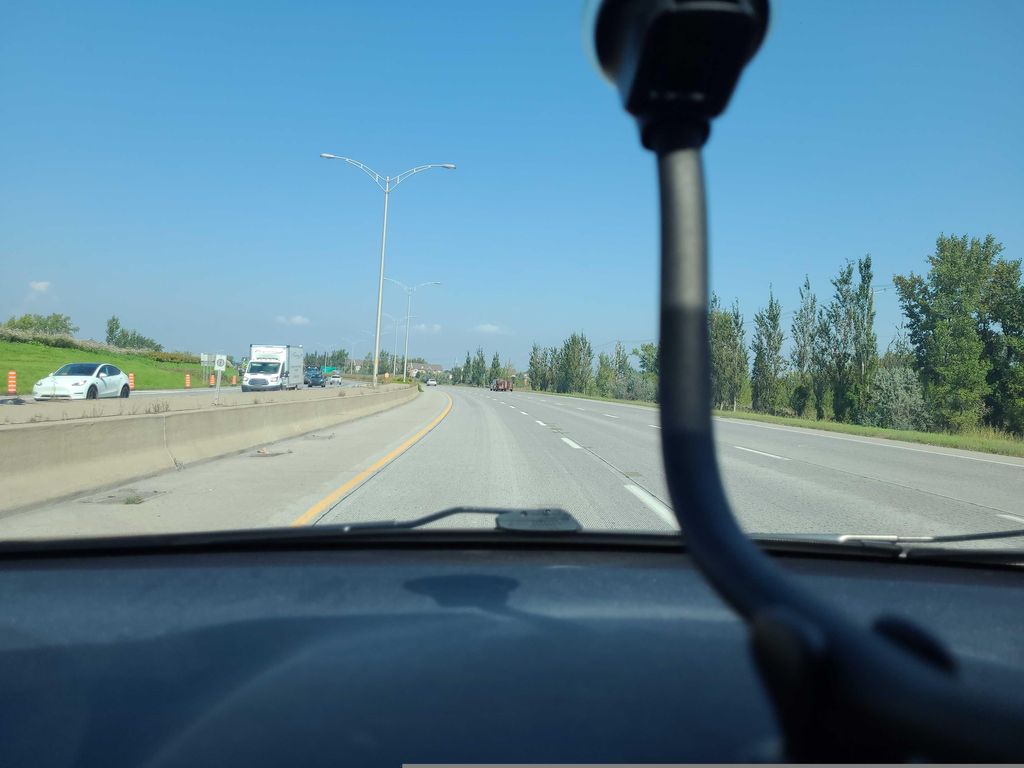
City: montreal